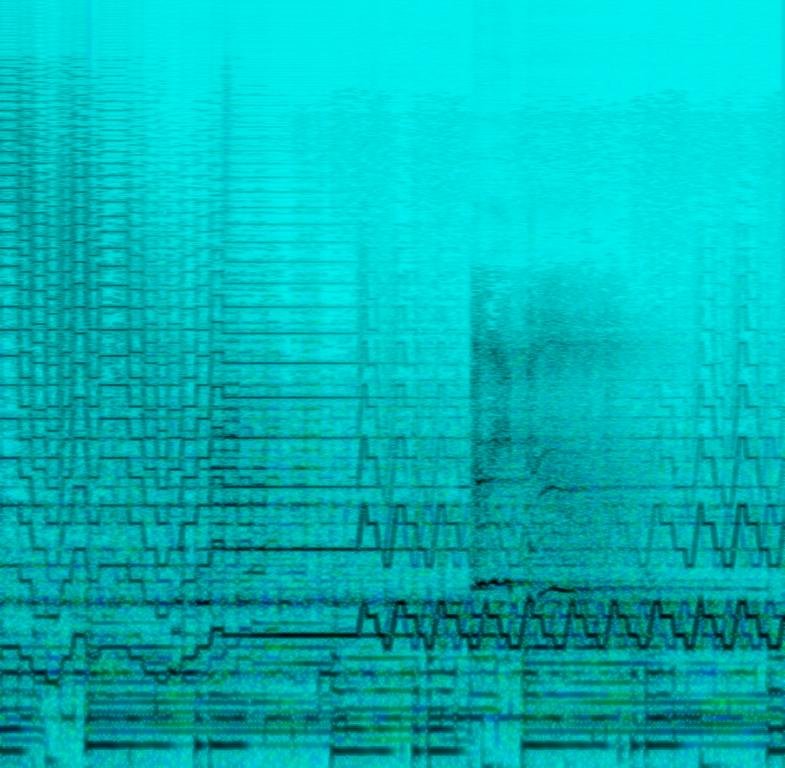
Whilst this clip is mellow, it feels like the song has a general sense of budding energy. On the bass guitar we have a simple three note motif repeated across different chords. The singer has a seductive, airy and sultry female voice. In the background, we hear an atmospheric, futuristic pad synth.